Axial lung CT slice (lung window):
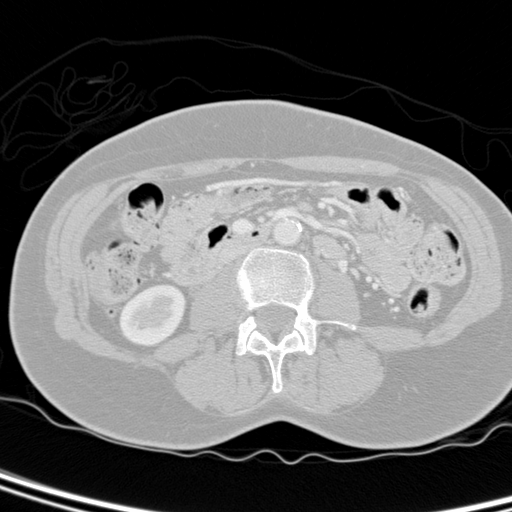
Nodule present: no